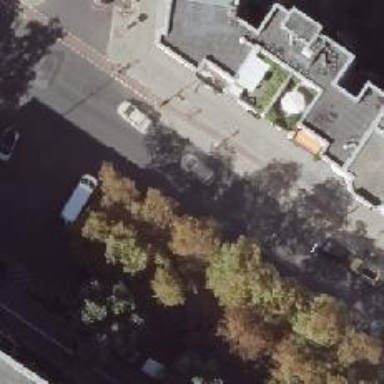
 there is parallel parking lane and cycle track."